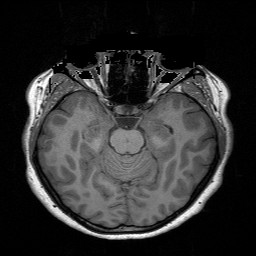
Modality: T1w
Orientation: coronal